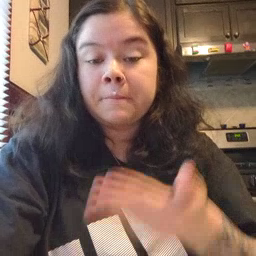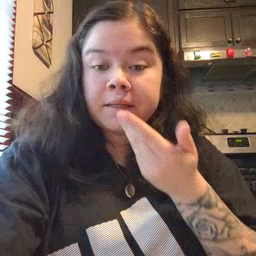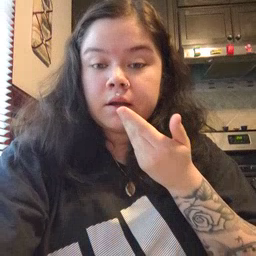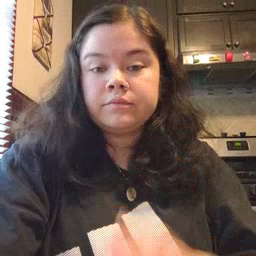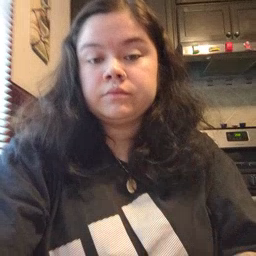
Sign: pizza